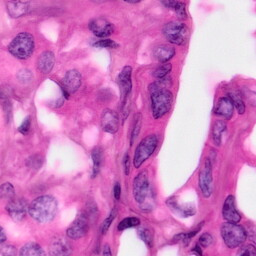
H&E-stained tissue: Pancreatic